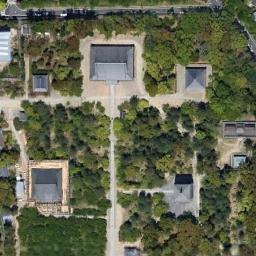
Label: palace